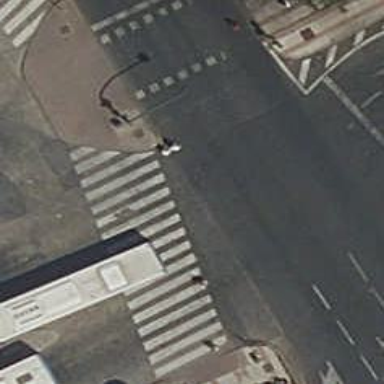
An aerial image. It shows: Uncontrolled zebra crossing on the road.